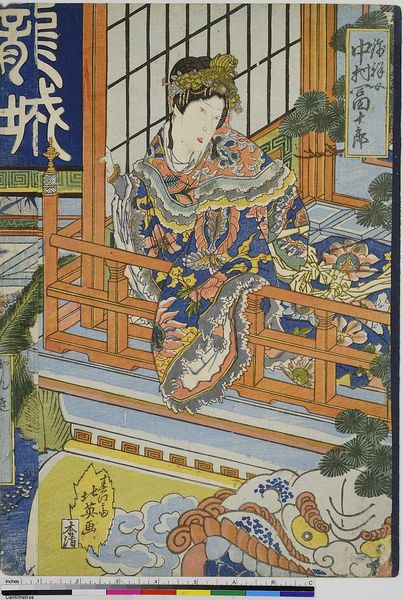
Titel: Der Schauspieler Nakamura Tomijuro II als Kinshojo
Künstler: Shunbaisai Hokuei
Standort: Hamburg
Institution: Museum für Kunst und Gewerbe Hamburg
Schlagwörter: blau, feder, gelb, grün, fenster, frau, kleid, schmuck, zeichen, haarschmuck, gitter, pflanze, theater, hellblau, holzschnitt, japan, schrift, geländer, stufe, asien, druckgraphik, druckgrafik, asiatisch, zeit, schauspieler, farbholzschnitt, schauspielerin, kabuki, edo, reproduktionen, druckerzeugnisse, theateraufführung, ukiyo